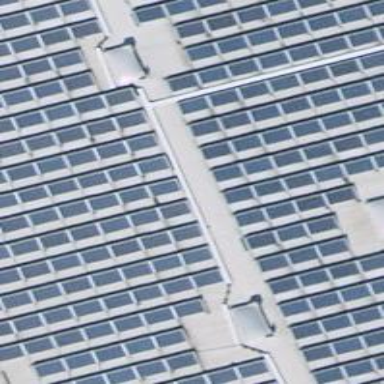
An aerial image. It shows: Solar power generator using photovoltaic method with solar photovoltaic panel types.